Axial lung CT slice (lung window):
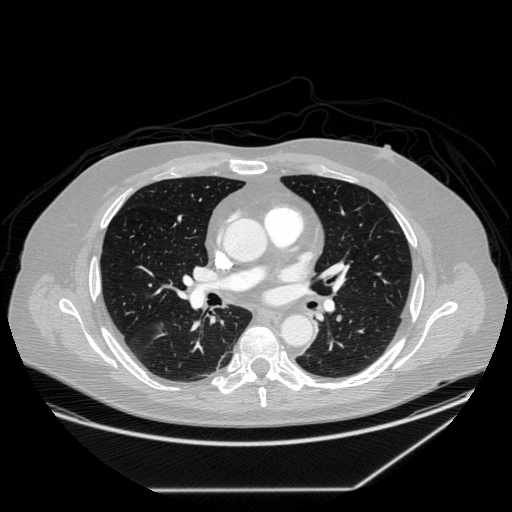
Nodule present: yes
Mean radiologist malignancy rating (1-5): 2.667